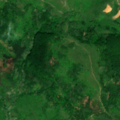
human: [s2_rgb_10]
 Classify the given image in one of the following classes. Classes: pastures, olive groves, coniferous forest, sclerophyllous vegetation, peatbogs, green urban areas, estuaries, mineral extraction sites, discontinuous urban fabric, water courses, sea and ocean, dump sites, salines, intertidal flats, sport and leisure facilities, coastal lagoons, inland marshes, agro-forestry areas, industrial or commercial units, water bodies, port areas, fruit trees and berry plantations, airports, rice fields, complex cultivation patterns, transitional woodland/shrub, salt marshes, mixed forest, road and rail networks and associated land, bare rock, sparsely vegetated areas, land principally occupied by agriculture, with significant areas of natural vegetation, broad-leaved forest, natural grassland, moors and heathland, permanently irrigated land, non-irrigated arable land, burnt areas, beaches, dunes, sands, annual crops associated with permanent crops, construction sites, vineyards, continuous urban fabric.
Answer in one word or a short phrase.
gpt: land principally occupied by agriculture, with significant areas of natural vegetation, broad-leaved forest